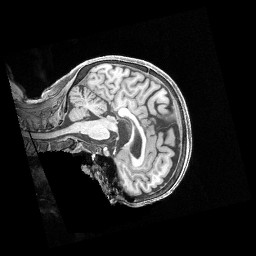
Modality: T1w
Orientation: sagittal
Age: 76
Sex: female
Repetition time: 2.4 s
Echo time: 0.00222 s